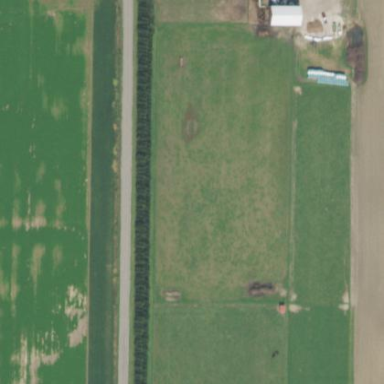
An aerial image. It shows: Farmyard area.